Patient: sex F, age 44
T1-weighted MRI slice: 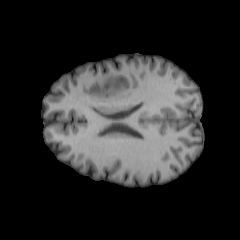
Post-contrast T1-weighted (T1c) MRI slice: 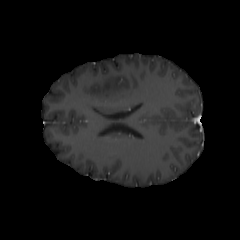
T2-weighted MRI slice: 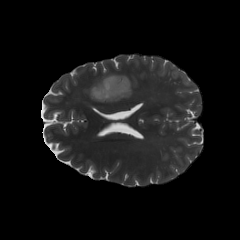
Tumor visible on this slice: yes
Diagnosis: Oligodendroglioma, IDH-mutant, 1p/19q-codeleted
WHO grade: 2